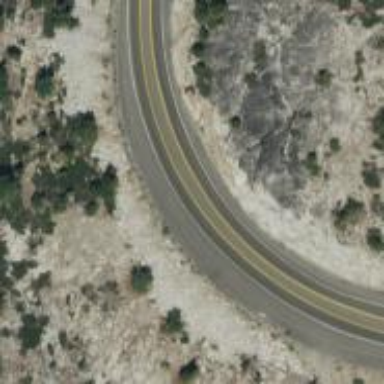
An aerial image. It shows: Asphalt road classified as trunk highway.